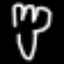
Label: fork